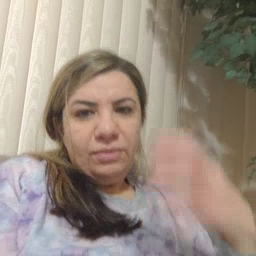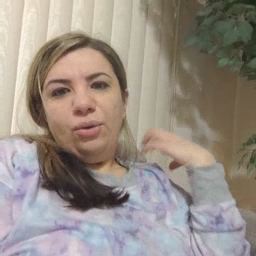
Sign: outside